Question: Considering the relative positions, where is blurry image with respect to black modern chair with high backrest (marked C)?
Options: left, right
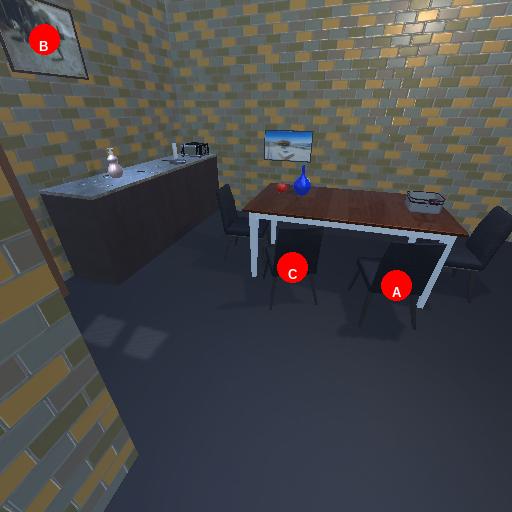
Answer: left